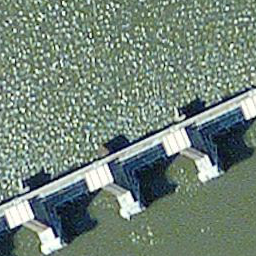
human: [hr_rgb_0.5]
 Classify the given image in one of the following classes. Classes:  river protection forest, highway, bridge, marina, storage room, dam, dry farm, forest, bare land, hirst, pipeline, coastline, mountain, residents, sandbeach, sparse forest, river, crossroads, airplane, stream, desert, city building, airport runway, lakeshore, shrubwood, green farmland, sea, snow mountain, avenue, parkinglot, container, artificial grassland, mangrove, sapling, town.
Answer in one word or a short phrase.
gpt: dam